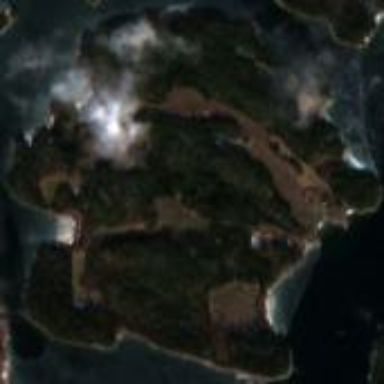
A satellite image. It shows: Island with natural coastline.